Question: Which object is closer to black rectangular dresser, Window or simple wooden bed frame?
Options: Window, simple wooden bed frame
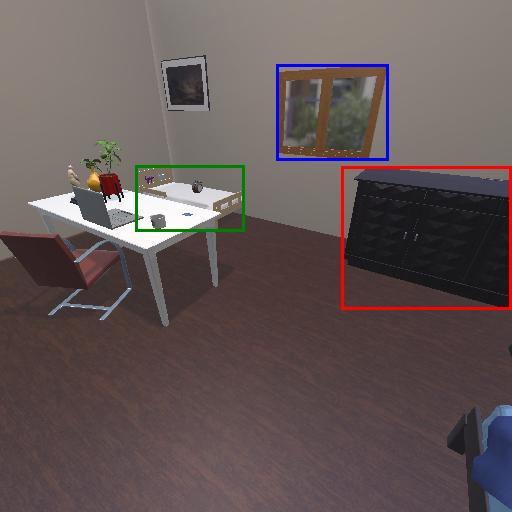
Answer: Window